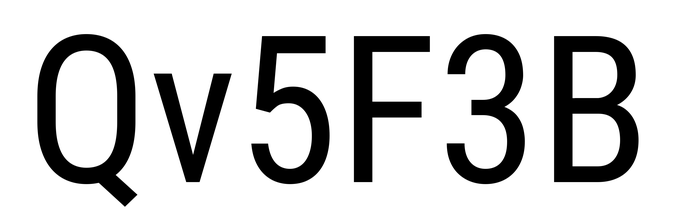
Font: Roboto_Condensed_Regular